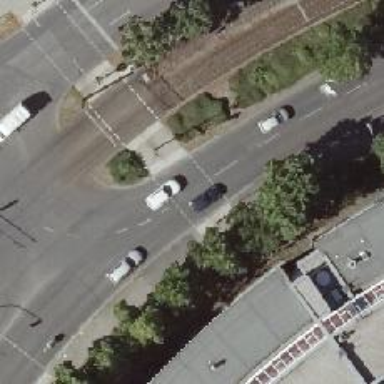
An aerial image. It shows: Secondary road with asphalt surface and lane markings.